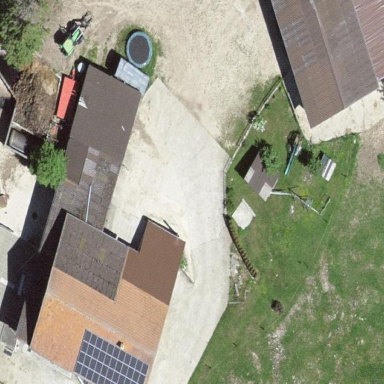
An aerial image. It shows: Farm building.